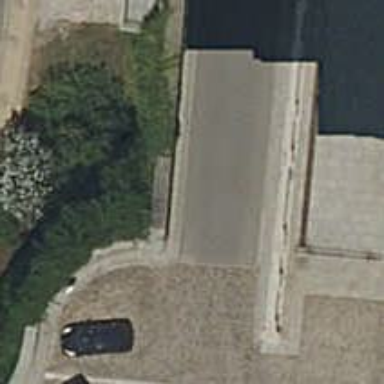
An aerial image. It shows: Retaining wall.